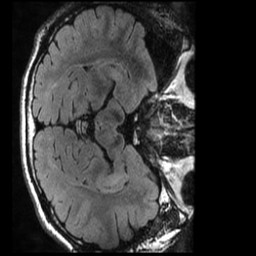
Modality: T1w
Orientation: axial
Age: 22
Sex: male